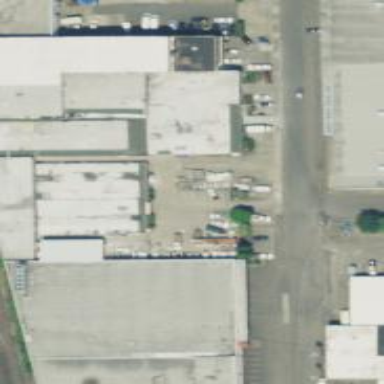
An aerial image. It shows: Building that houses car repair shop.